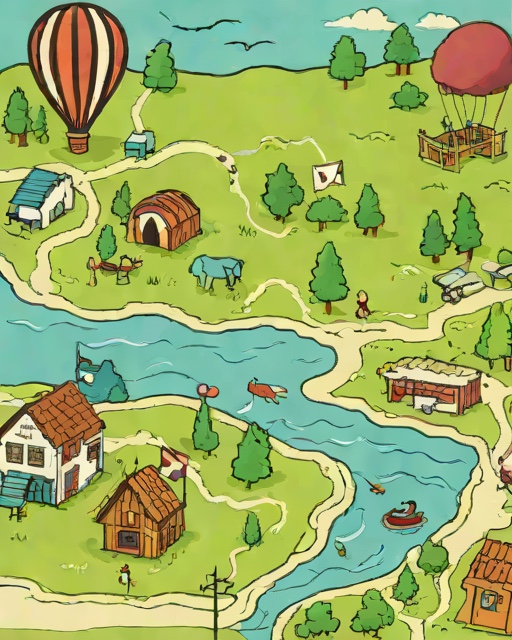
Category: Birthday